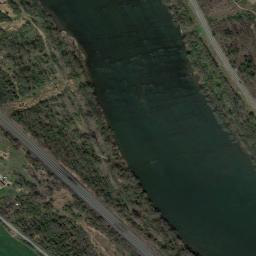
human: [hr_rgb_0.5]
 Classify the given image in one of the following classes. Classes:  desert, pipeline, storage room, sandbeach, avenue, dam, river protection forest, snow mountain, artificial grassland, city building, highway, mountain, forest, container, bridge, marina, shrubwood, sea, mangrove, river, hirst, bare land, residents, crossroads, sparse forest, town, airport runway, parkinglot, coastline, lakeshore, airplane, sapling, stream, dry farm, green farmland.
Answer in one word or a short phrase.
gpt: river